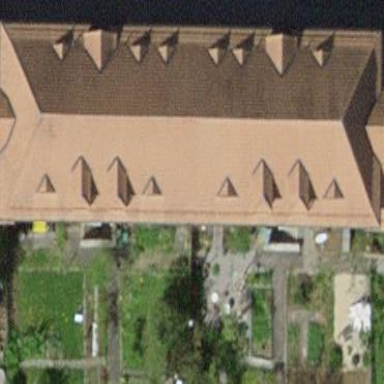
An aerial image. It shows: Hipped roof apartments building with roof tiles.